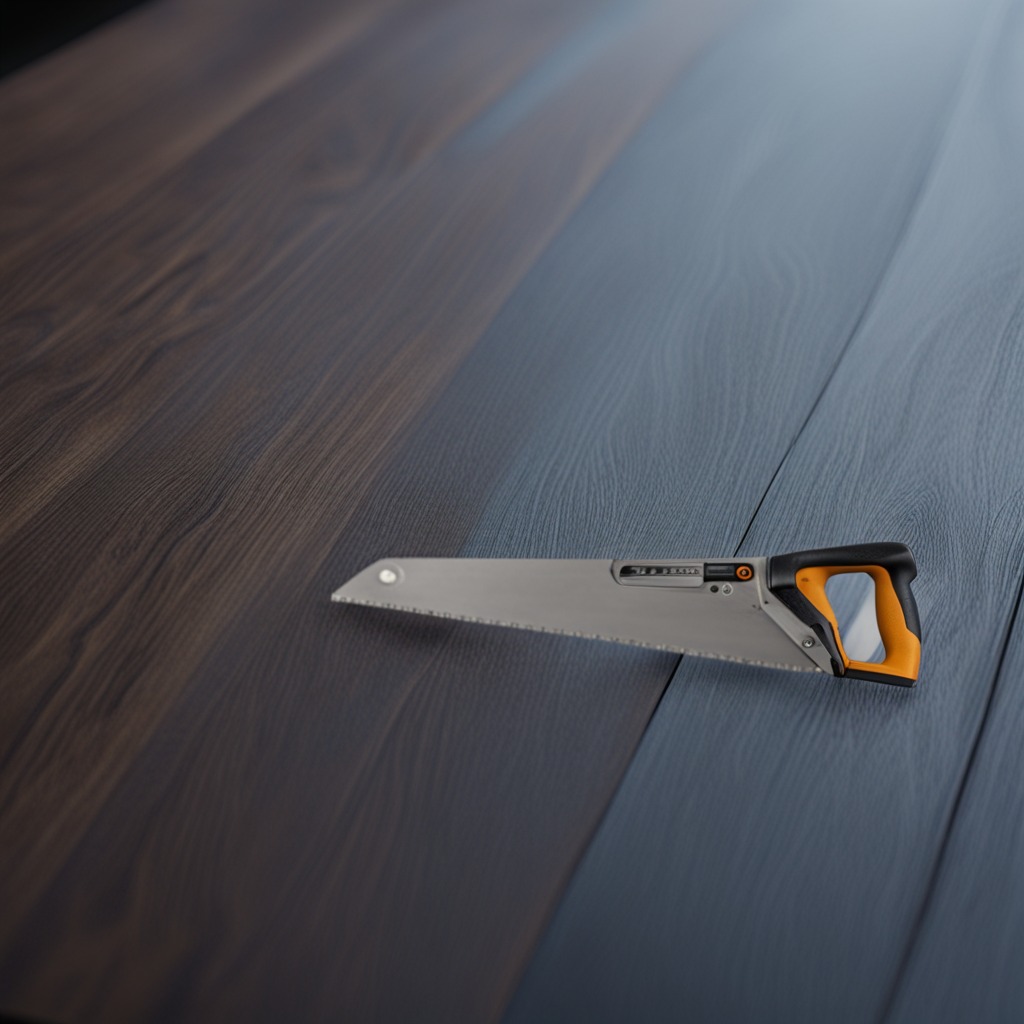
A metal saw is lying on the table in the garage.